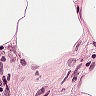
Metastatic tissue present: no